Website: lowes
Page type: customer-info-address
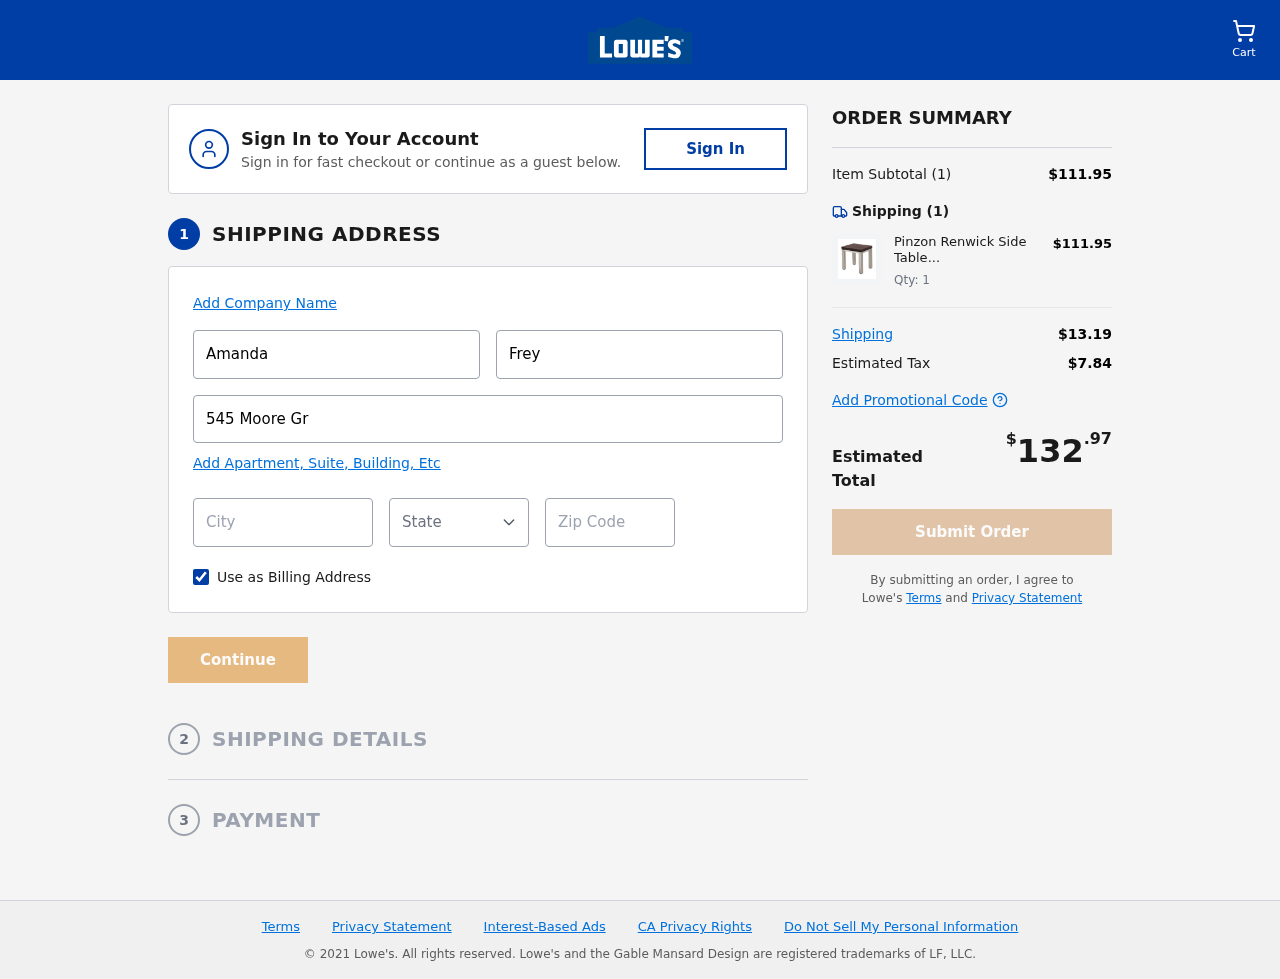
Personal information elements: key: PII_CITY
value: East Donald
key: PII_FIRSTNAME
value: Amanda
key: PII_LASTNAME
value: Frey
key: PII_POSTCODE
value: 53371
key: PII_STATE_ABBR
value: UT
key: PII_STREET
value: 545 Moore Groves Apt. 370
Product elements: key: PRODUCT1_NAME
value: Pinzon Renwick Side Table
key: PRODUCT1_PRICE
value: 111.95
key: PRODUCT1_QUANTITY
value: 1
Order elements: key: ORDER_NUM_ITEMS
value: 1
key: ORDER_SUBTOTAL
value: $111.95
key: ORDER_NUM_ITEMS2
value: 1
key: ORDER_SHIPPING_COST
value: $13.19
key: ORDER_TAX
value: $7.84
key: ORDER_TOTAL
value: $132.97